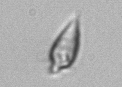
Label: Oxytoxum